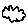
Label: cloud